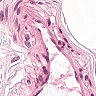
Metastatic tissue present: no